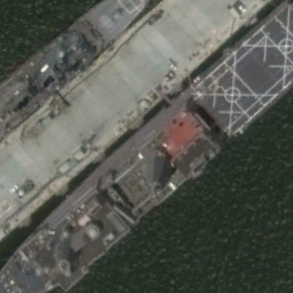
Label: combat